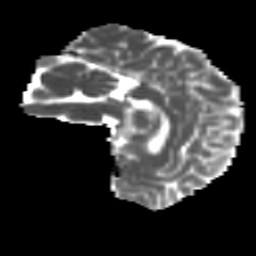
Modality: MD
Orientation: sagittal
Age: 20
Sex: female
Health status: ill
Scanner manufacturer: ge
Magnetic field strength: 3 T
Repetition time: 6.956 s
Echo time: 0.0823 s